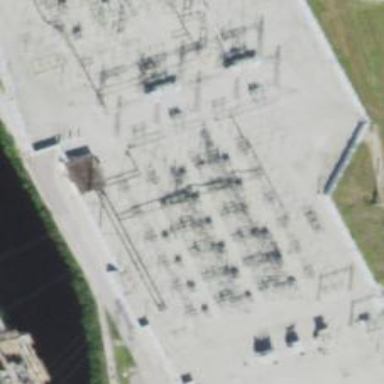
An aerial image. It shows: Switch for power supply.